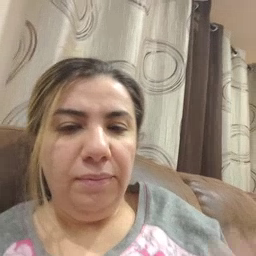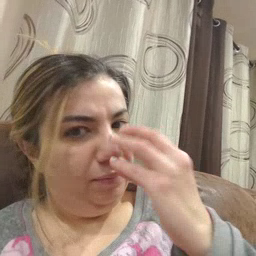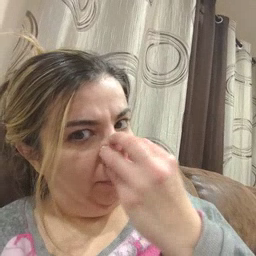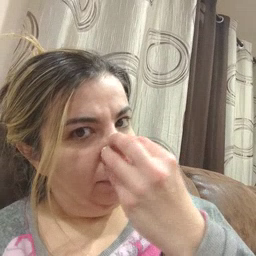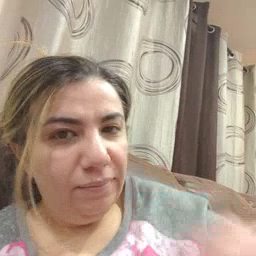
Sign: clown